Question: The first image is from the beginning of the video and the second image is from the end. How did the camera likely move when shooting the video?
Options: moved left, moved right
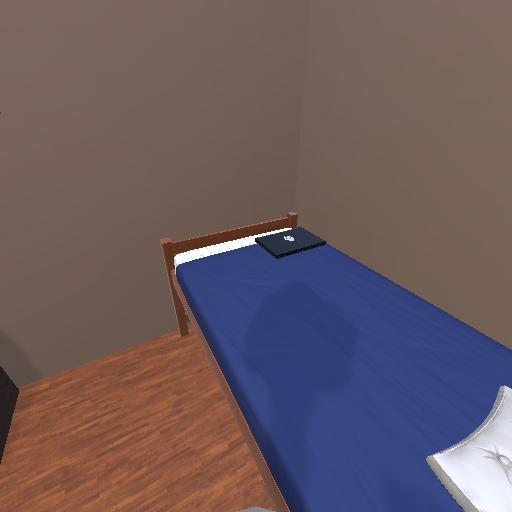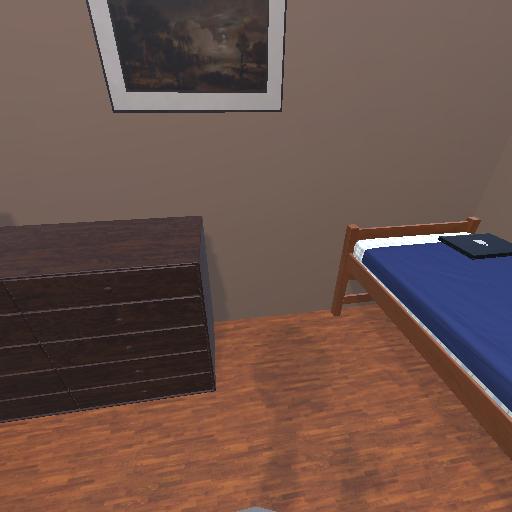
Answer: moved left